Interaction volume radius: 5 \u00c5
Interaction volume height: 30 \u00c5
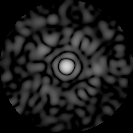
Disorder parameter: 0.8267